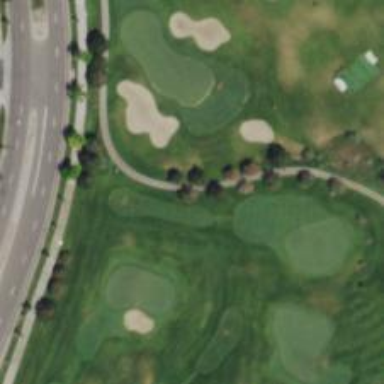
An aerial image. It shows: Well-maintained grade1 path designed for golf carts.